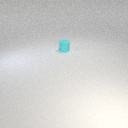
small cyan rubber cylinder